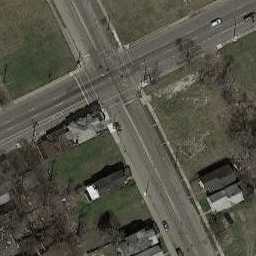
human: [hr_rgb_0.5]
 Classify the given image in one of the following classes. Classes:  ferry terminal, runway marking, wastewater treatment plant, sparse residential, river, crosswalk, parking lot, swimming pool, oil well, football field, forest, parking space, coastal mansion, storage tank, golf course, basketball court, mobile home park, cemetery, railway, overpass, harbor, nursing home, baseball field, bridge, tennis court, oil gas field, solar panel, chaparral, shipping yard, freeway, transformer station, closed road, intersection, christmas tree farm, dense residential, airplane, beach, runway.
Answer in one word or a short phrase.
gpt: intersection